Aerial crown-view tile of a tropical tree (Barro Colorado Island, Panama), acquired 20250414:
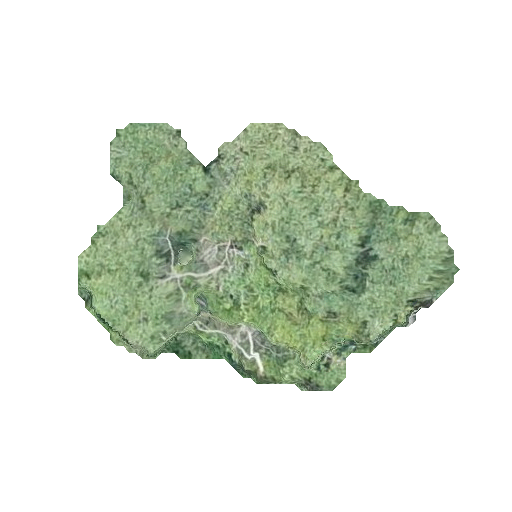
Species: Chrysophyllum cainito
GBIF accepted scientific name: Chrysophyllum cainito
Crown area: 101.728 m²